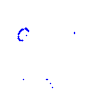
Particle: proton